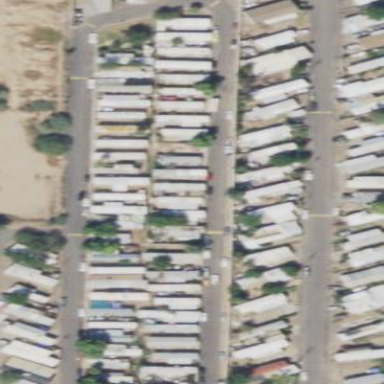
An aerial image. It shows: Residential area designated as trailer park.